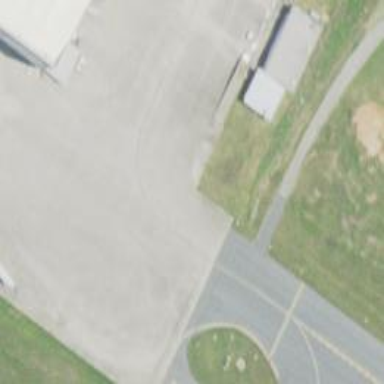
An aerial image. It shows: View of taxiway at the airport.